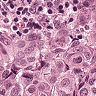
Metastatic tissue present: yes